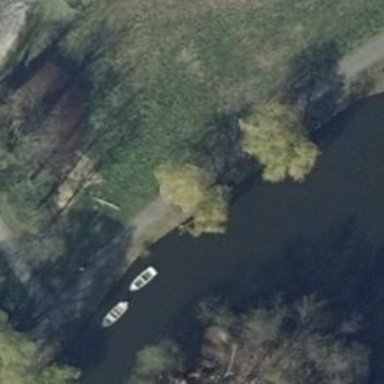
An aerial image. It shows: Canal with riverbanks.